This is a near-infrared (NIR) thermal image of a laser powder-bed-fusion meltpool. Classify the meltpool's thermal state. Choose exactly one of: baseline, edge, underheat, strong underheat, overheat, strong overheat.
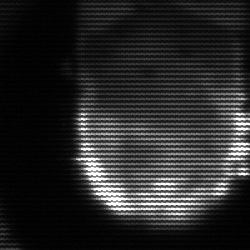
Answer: baseline